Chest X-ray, PA view. Patient: 63 years old, sex M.
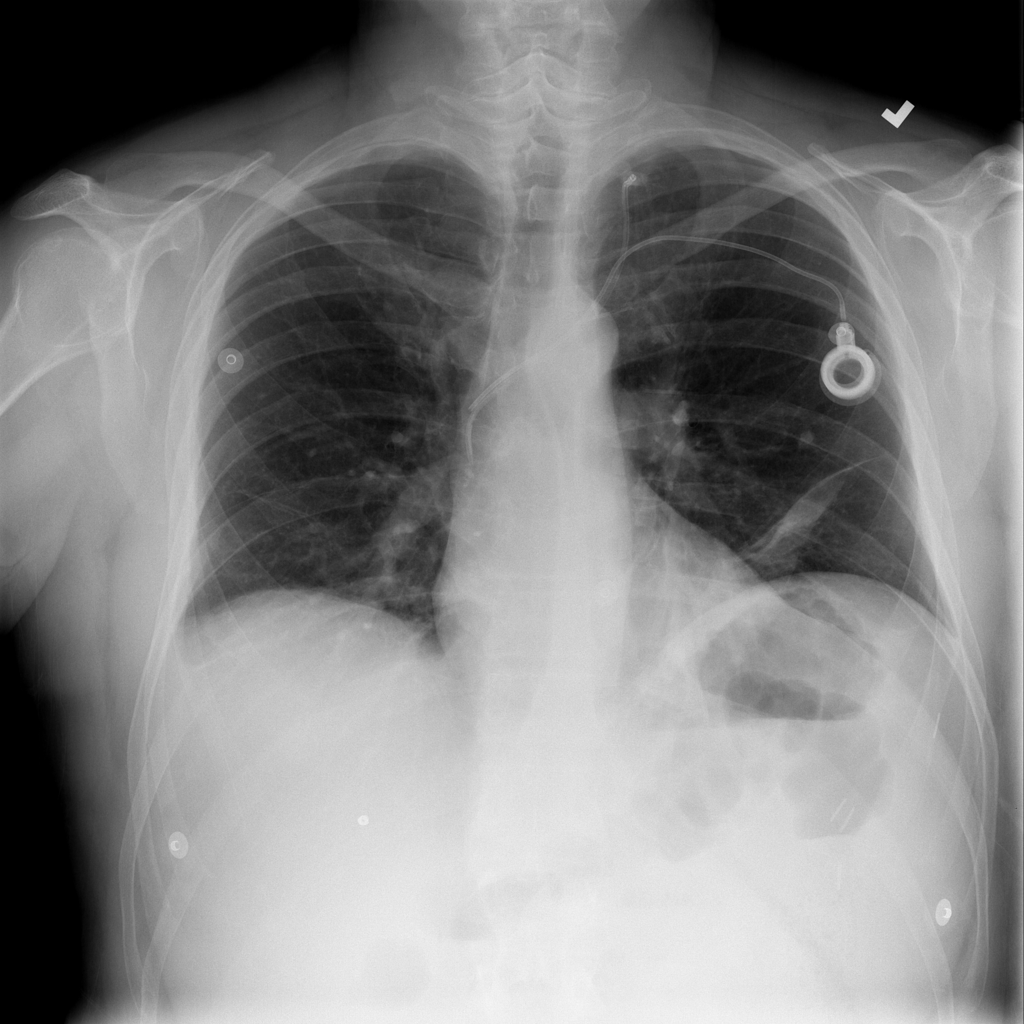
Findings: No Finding